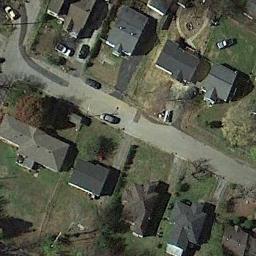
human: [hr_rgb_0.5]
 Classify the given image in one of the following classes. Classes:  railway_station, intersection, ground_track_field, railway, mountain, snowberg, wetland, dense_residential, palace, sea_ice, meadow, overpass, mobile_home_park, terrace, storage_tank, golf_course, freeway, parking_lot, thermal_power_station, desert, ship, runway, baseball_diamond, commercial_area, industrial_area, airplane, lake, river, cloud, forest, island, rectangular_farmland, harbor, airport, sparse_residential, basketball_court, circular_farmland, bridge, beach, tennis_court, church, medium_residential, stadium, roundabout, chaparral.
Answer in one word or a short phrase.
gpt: medium_residential